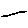
Label: line